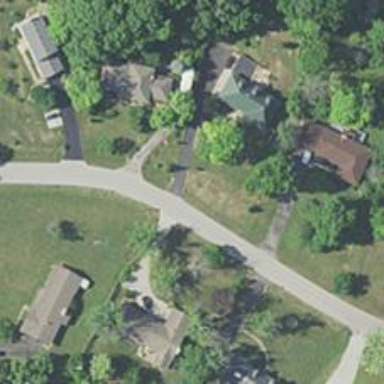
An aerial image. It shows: Driveway leading to service road.